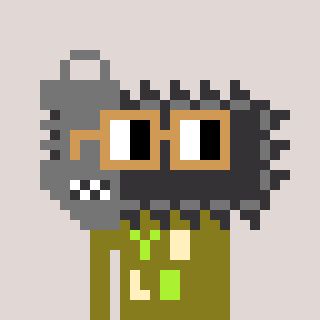
a pixel art character with square brown glasses, a chainsaw-shaped head and a gunk-colored body on a warm background